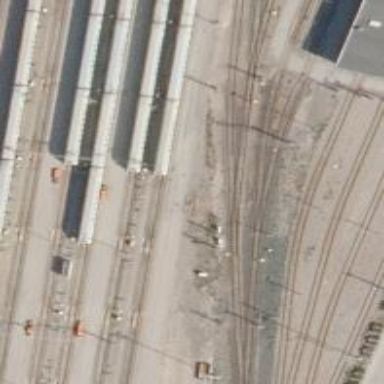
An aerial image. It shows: Rail yard with electrified contact lines for the trains.